Дан серый ящик, условная схема которого приведена на рисунке. при заливании воды убедитесь, что во внешней трубке не образуются воздушные пузыри. Если они всё-таки образовались, то устраните их с помощью провода, вставляющегося в трубку.  обратитесь к организаторам, если хотите вылить воду из установки.
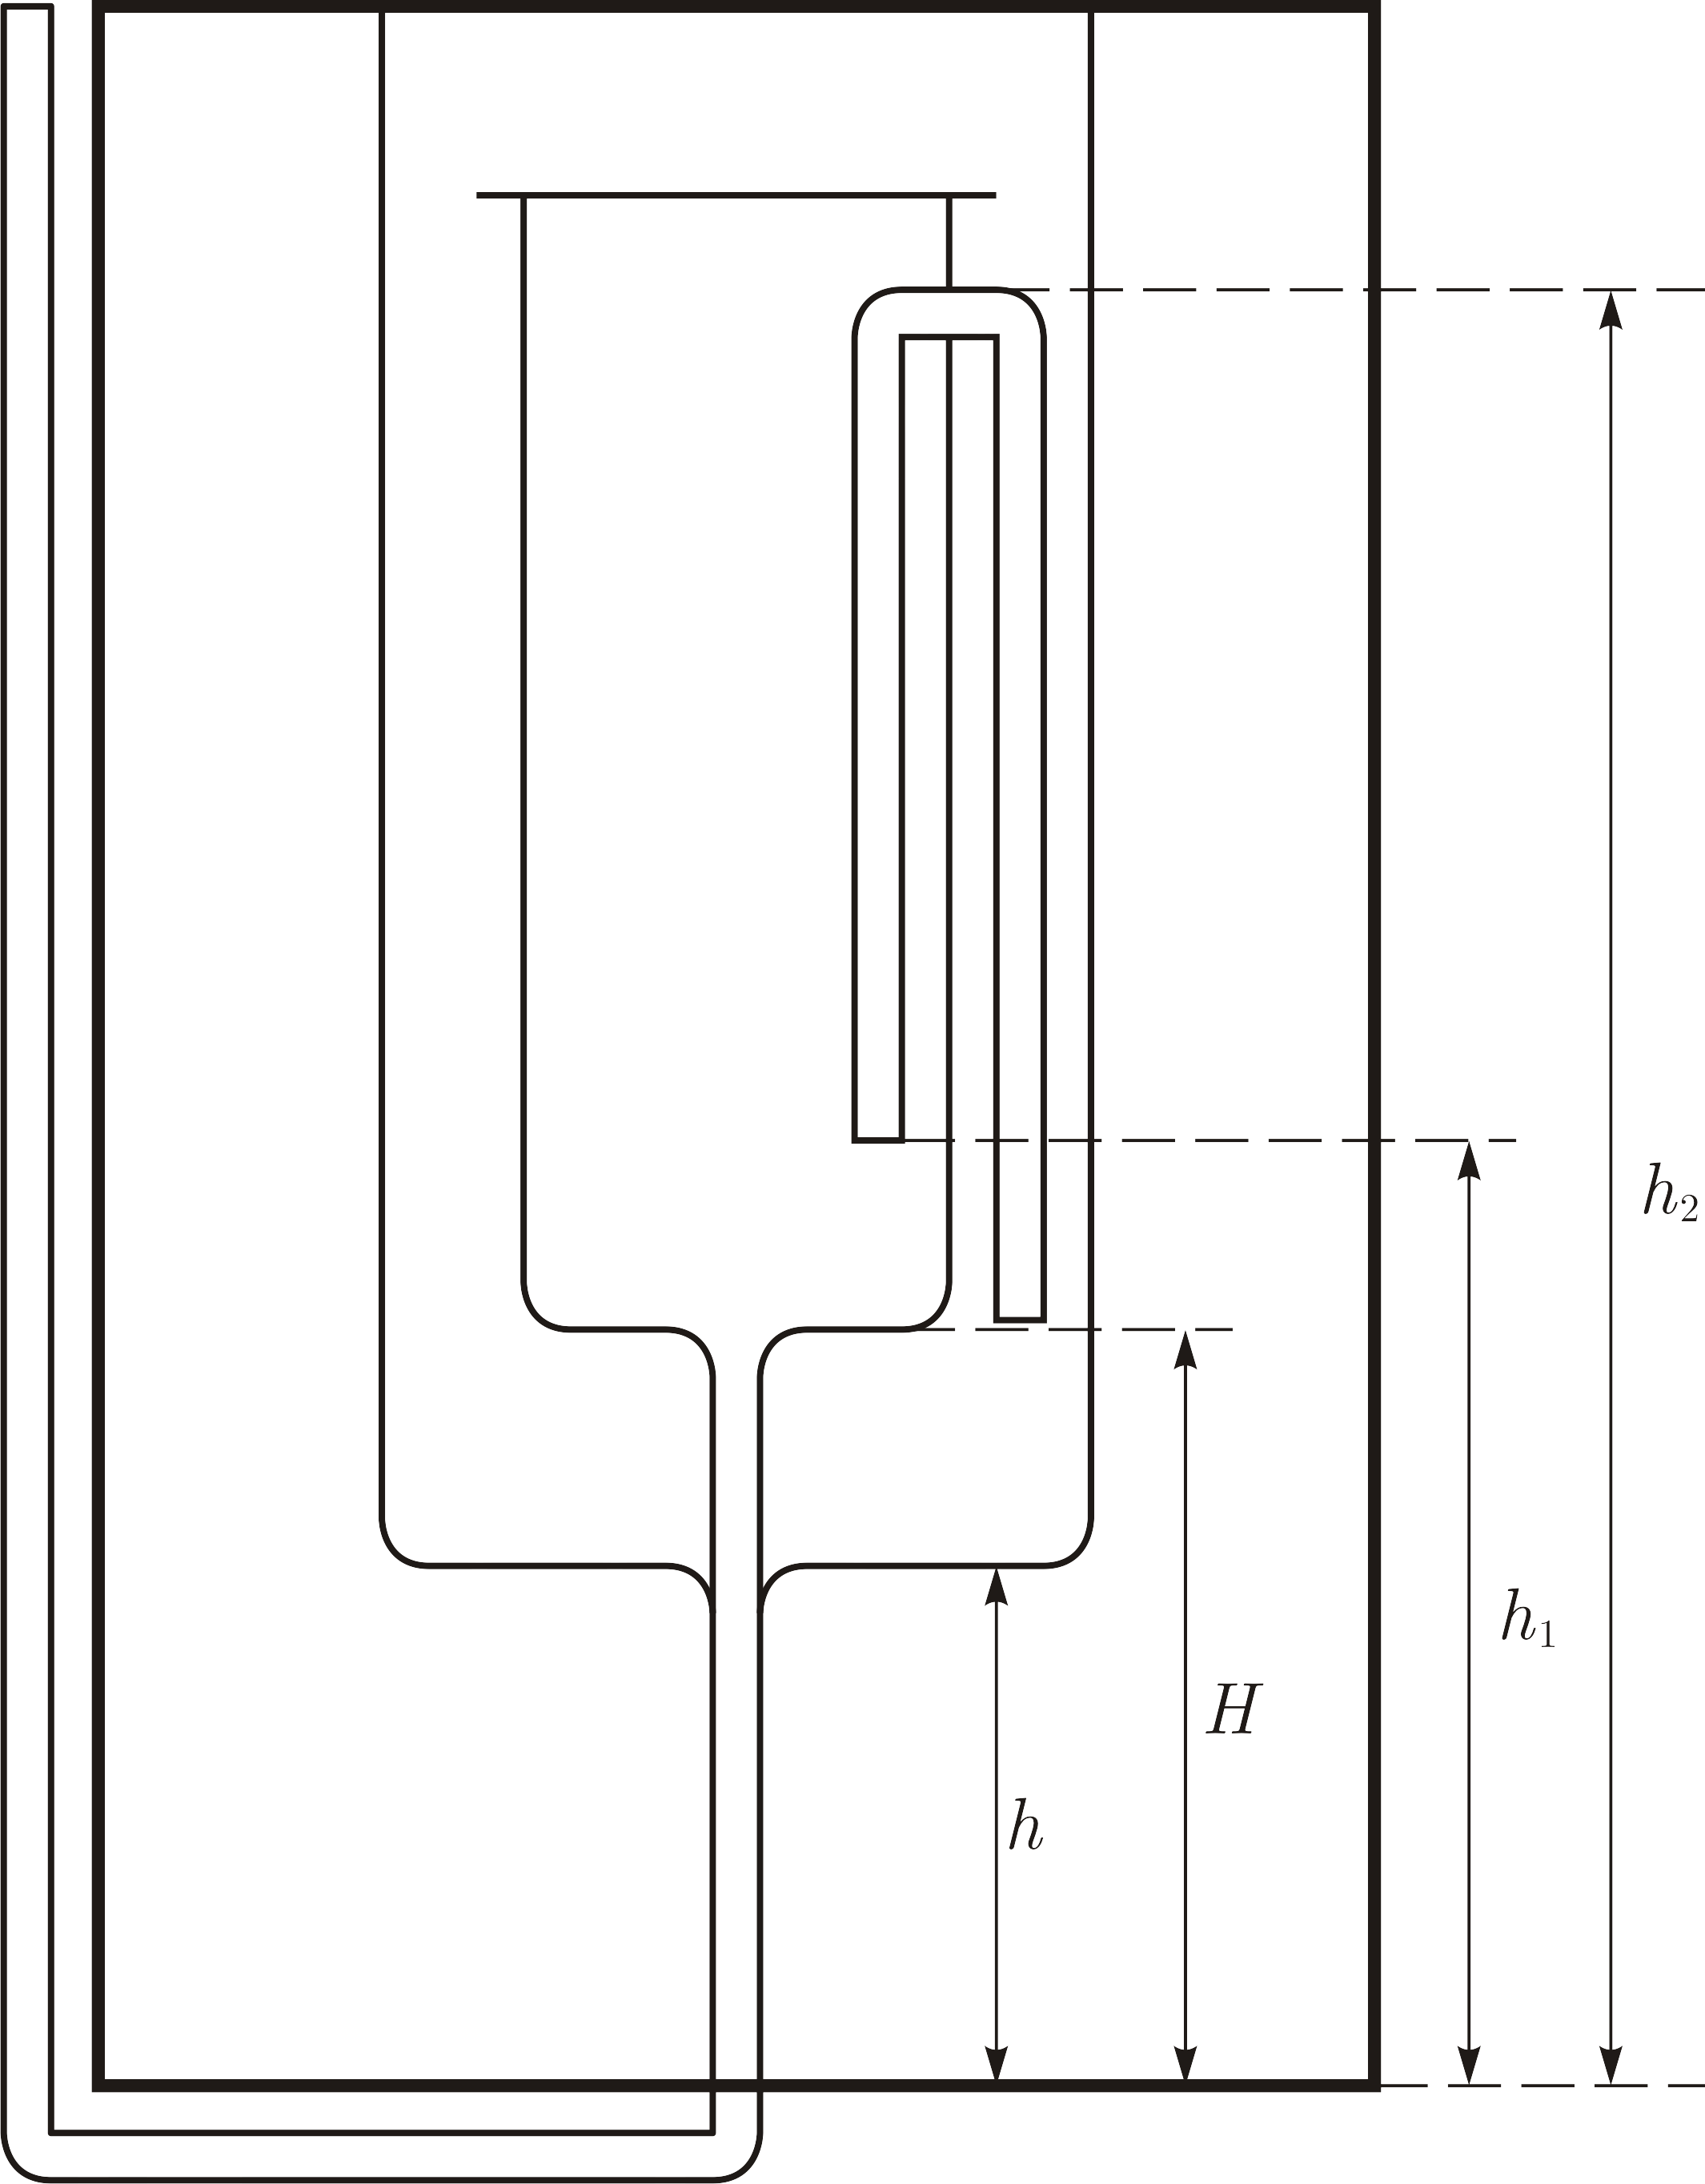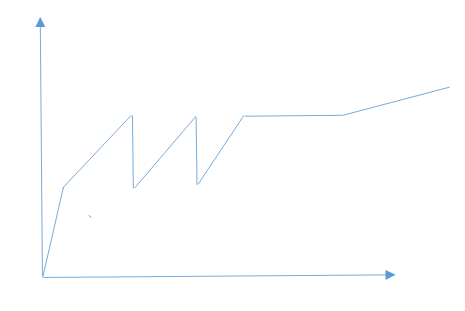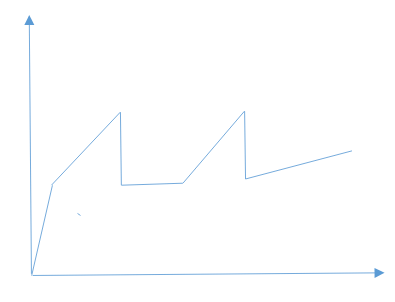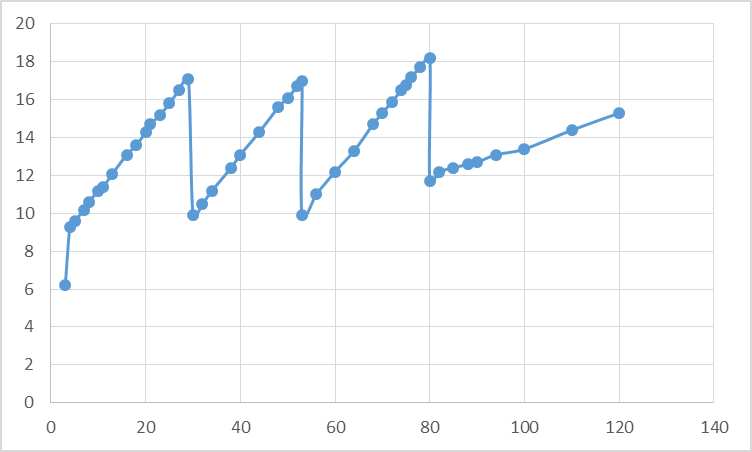
Решение: Заливая воду из первого шприца, получим, что после примерно $5~ мл$, ушедших на заполнение системы трубок, вода начинает собираться в первый внутренний шприц. Высота растет по линейному закону, площадь сечения шприца обратна коэффициенту линейного возрастания. По первому излому определяется высота $H = 10.0~ см$, по коэффициенту $S_1 = 3.2~ см^3$. После заливания примерно $35~ мл$ на графике должен появиться скачок, связанный с работой сифона. В нашем случае это $30~ мл$. Когда уровень воды превышает перегиб трубки, вода начинает переливаться. При этом достигается высота $h_2 = 17.5 ~см$. У внешнего конца трубки давление атмосферное, тогда как у внутреннего она превышает его на высоту водяного столба. Из-за разницы давлений образуется поток из внутреннего шприца во внешний. Сифон прекратит работу, когда вода прекратит доставать до внутреннего конца трубки. В трубке остается некоторый объем, который можно будет вычислить далее. Узнав его величину, мы сможем вычислить $h_1$. Отметим, что в шприц до сифона влезло $26~ см^3$ воды. Заливая воду повторно, мы видим, что коэффициент наклона тот же самый. На промежутке от $50$ до $60~ см^3$ сифон должен сработать второй раз. В нашем случае это произошло на $53~ см^3$. Как можно заметить, в этот раз до сифона потребовалось $23~ см^3$. Разница получилась из-за того, что в шприце осталась вода с прошлого сифона. Вычисляя разницу, получаем, что объем до внутреннего края трубки — $3~ мл$. Следовательно, высота до дна внутреннего шприца – примерно $1~ см$. Откуда $h_2 = 11.0~ см$. Заливая воду в третий раз, мы обнаруживаем, что в этот раз сифон срабатывает на большей высоте, в нашем случае $18.7~ см$. Это происходит из-за того, что во второй раз вода во внешнем шприце уже превысила уровень внешнего края трубки. Таким образом, в трубке запирается пузырек воздуха, и чтобы произошло «проталкивание» пузыря, требуется избыточное давление, равное уровню воды над внешним краем трубки. Такое могло произойти и ранее, если наливать воду слишком быстро. Однако это не повредит дальнейшему ходу работы, если измерено хотя бы два срабатывания сифона, о чем смотри ниже. Далее, после третьего срабатывания сифона до того, как выльется вся вода, внешний конец трубки придет в контакт с поверхностью воды в большом шприце. Вода уже оттуда не выйдет, так как с обеих сторон трубка соединена с водой. Это создаст эффект того, что внутренний и внешний шприц станут сообщающимися сосудами, и уровень жидкости в них будет равен. По коэффициенту наклона определим площадь сечения большого шприца $S_2= 11.8~ см^2$. Далее, пользуясь тем, что мы знаем объем, залитый в систему, и знаем сечение $S_2$, находим высоту водяного столба ${ (120-4) ~см^3}/{11.8~ см^2} = 9.8 ~см$. Высота уровня при данном объеме $15.3~ см$, следовательно, высота дна шприца примерно $h = 6.0 ~см$. Стоит отметить, что в некоторых случаях установка может сработать по-другому, и в третий раз сифон может не сработать, о чем отмечалось выше – вместо этого вода дойдет до края внутреннего шприца, не продавив пузырь, и останется на том же уровне. Тогда, однако, рано или поздно уровни выровняются, и все равно коэффициент на графике станет соответствовать площади большого шприца. На общем графике также может быть выход на константу после срабатывания сифона, так как школьник может лить воду быстрее или нечаянно наклонить установку, так, что вода из трубки не успеет выйти, оставляя сифон в рабочем состоянии, до тех пор, пока случайное колебание или ожидание не прекратит этот режим. Это никак не скажется на решении, если школьник померит два срабатывания сифона. Если он измерит срабатывание сифона лишь однажды, то он не сможет получить $h_1$ из разницы залитых объемов. В этом случае воду нужно было бы вылить и залить её ещё раз. Таким образом, график качественно может быть таким:  Или таким:  Результаты измерений занесем в таблицу: $V,~ см^3$$h,~ см$$V, ~см^3$$h,~ см$$V, ~см^3$$h, ~см$36.72917.67016.449.83010.47217510.132117417.3710.73411.77517.7811.13812.97618.21011.74013.67818.71111.94414.88012.21312.64816.18012.71613.65016.68212.91814.15217.28513.12014.85317.58813.22115.25310.49013.62315.75611.59413.92516.36012.710014.927176413.811015.8$-$ $-$6815.2$-$$-$  Таким образом, получаем: | $V,~ см^3$ | $h,~ см$ | $V, ~см^3$ | $h,~ см$ | $V, ~см^3$ | $h, ~см$ | | --- | --- | --- | --- | --- | --- | | 3 | 6.7 | 29 | 17.6 | 70 | 16.4 | | 4 | 9.8 | 30 | 10.4 | 72 | 17 | | 5 | 10.1 | 32 | 11 | 74 | 17.3 | | 7 | 10.7 | 34 | 11.7 | 75 | 17.7 | | 8 | 11.1 | 38 | 12.9 | 76 | 18.2 | | 10 | 11.7 | 40 | 13.6 | 78 | 18.7 | | 11 | 11.9 | 44 | 14.8 | 80 | 12.2 | | 13 | 12.6 | 48 | 16.1 | 80 | 12.7 | | 16 | 13.6 | 50 | 16.6 | 82 | 12.9 | | 18 | 14.1 | 52 | 17.2 | 85 | 13.1 | | 20 | 14.8 | 53 | 17.5 | 88 | 13.2 | | 21 | 15.2 | 53 | 10.4 | 90 | 13.6 | | 23 | 15.7 | 56 | 11.5 | 94 | 13.9 | | 25 | 16.3 | 60 | 12.7 | 100 | 14.9 | | 27 | 17 | 64 | 13.8 | 110 | 15.8 | | $-$ | $-$ | 68 | 15.2 | $-$ | $-$ |
Ответ: \[\begin{array}lH = 10.0 ~см,& h = 6.0 ~см,\\ h_1= 11.0 ~см,& h_2= 17.5~ см\\S_1 = 3.2~ см^2,& S_2 = 11.8~ см^2\end{array}\]
Темы:
E, Механика, Сообщающиеся сосуды, IEPhO, Гидростатика, Черный ящик